Platform: macOS
Application: Arc Browser
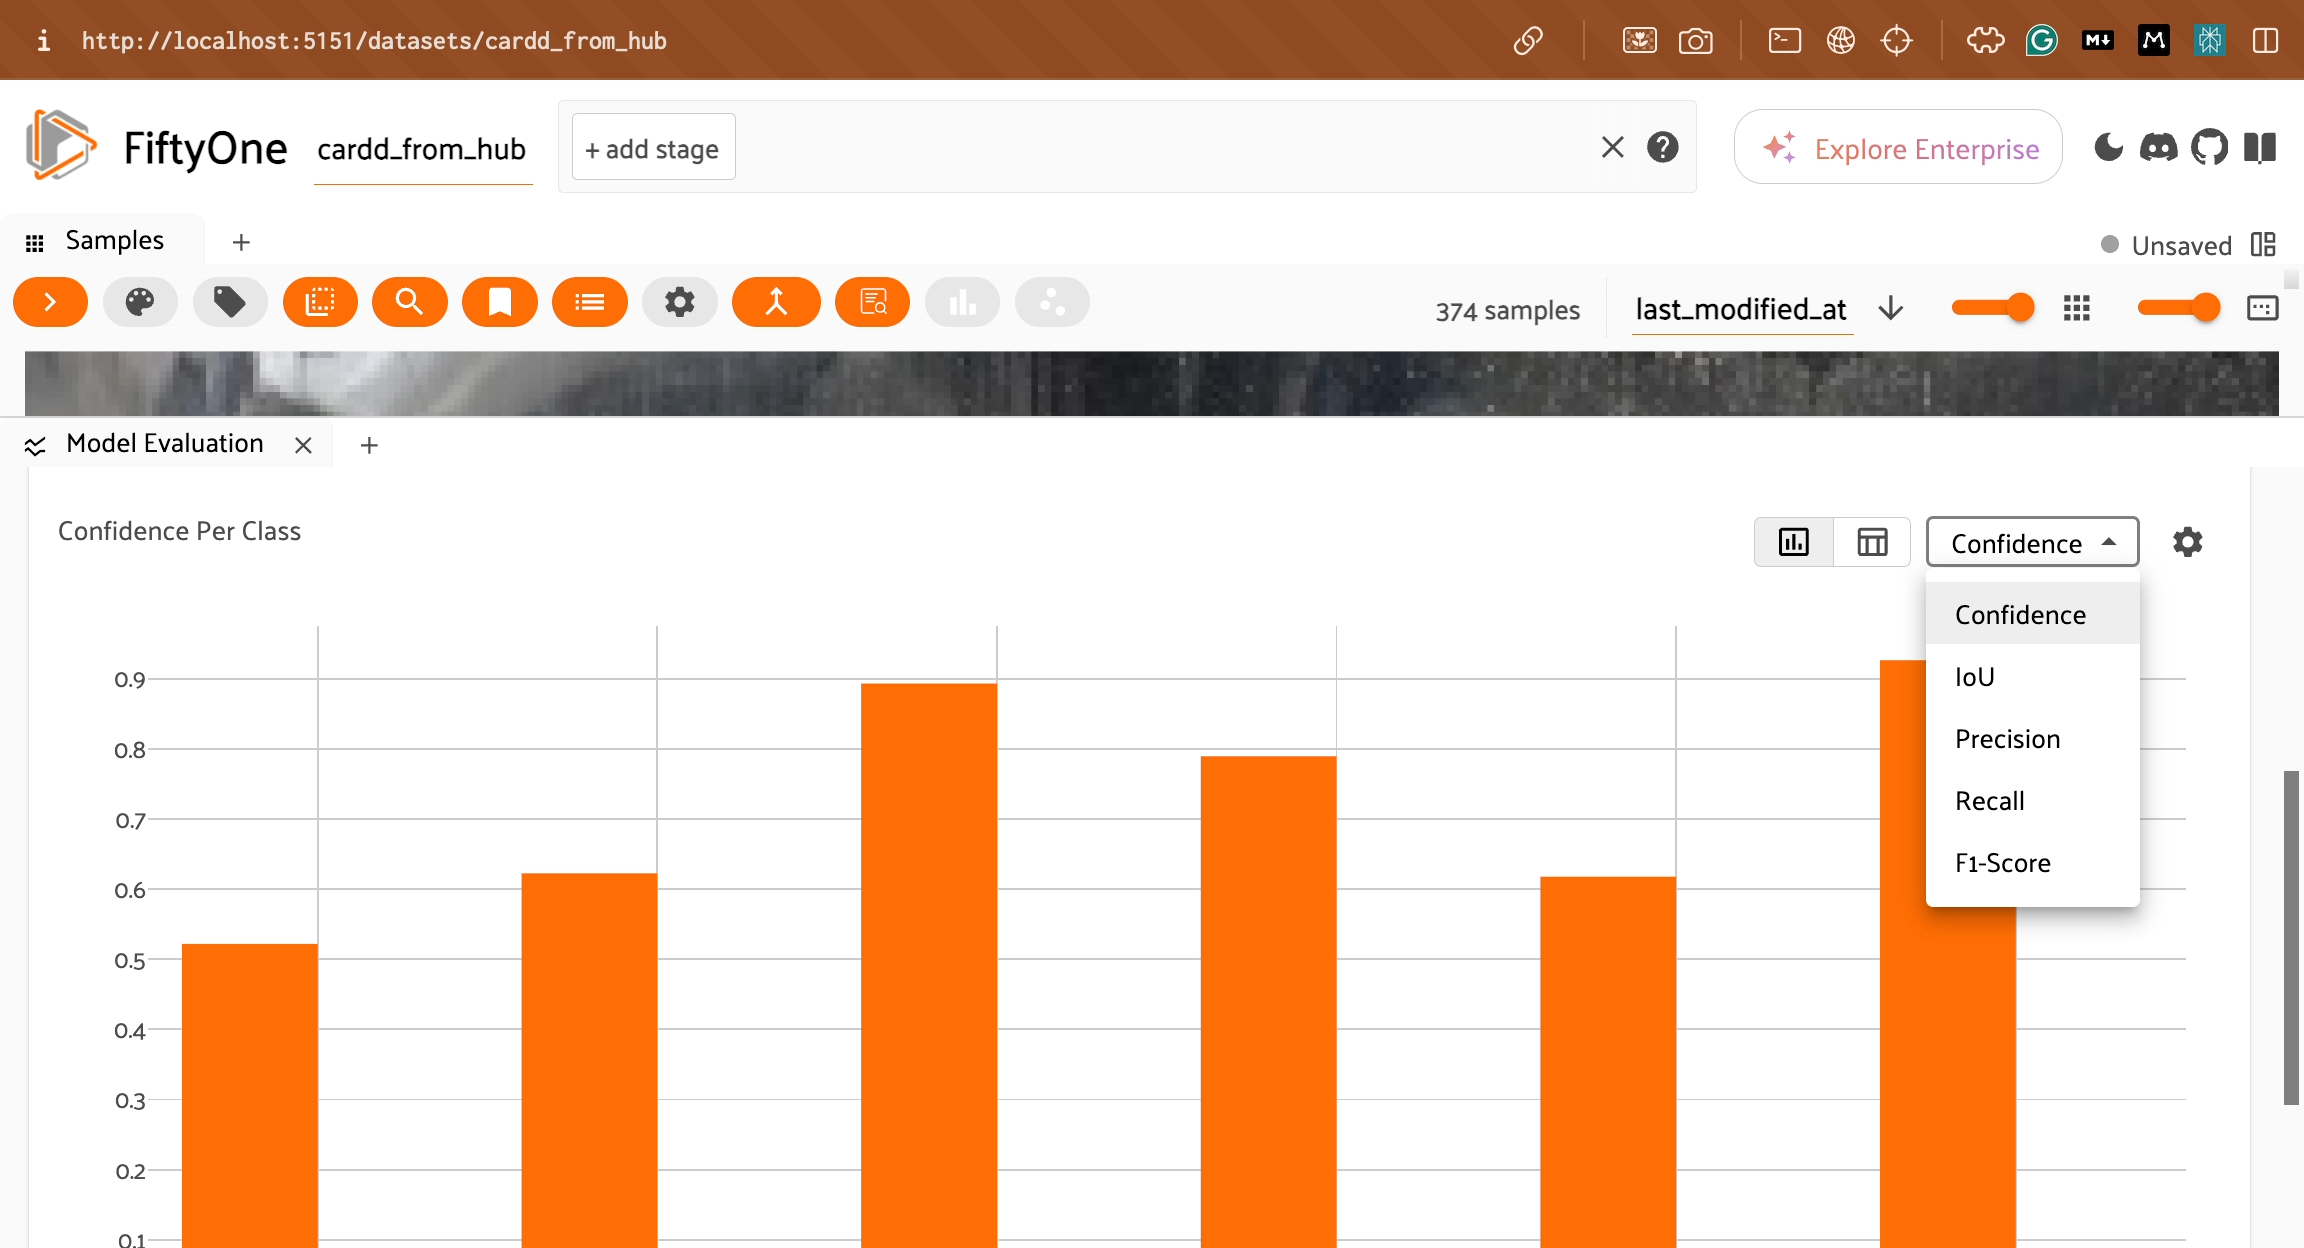
task_description: Open the model performance metric menu in the per class model performance card
action_type: click
element_info: Menu Item
steps_since_start: 1

task_description: Load per class performance for the Confidence metric
action_type: select
element_info: Menu Item
steps_since_start: 1

task_description: Load per class performance for the IoU metric
action_type: select
element_info: Menu Item
steps_since_start: 1

task_description: Load per class performance for the Precision metric
action_type: select
element_info: Menu Item
steps_since_start: 1

task_description: Load per class performance for the Recall metric
action_type: select
element_info: Menu Item
steps_since_start: 1

task_description: Load per class performance for the F1-Score metric
action_type: select
element_info: Menu Item
steps_since_start: 1